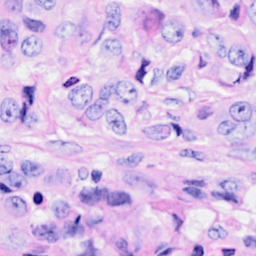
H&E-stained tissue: Breast